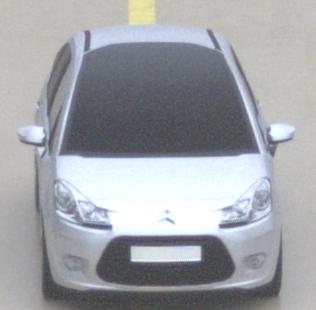
Make: Citroen
Model: C3 1.1
Detailed model: C3 (II)
Model produced from: 2010/01
Model produced until: 2012/03
Doors: 5
Color: white
Road condition: wet road
Daytime: midday
Contrast: low contrast